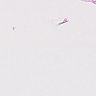
Metastatic tissue present: no